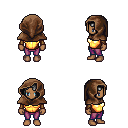
a pixel art fantasy rpg character, female body template, human, dark skin, gold chest armor, magenta pants, white pageboy hairstyle, cloth hood, leather bracers, four views (front, back, left, right), 2x2 character sprite sheet, small pixel art, hard edges, no anti-aliasing